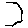
Label: hexagon